Question:
The Total Transaction = 10,000 is the summary part that I want to display. Please help!
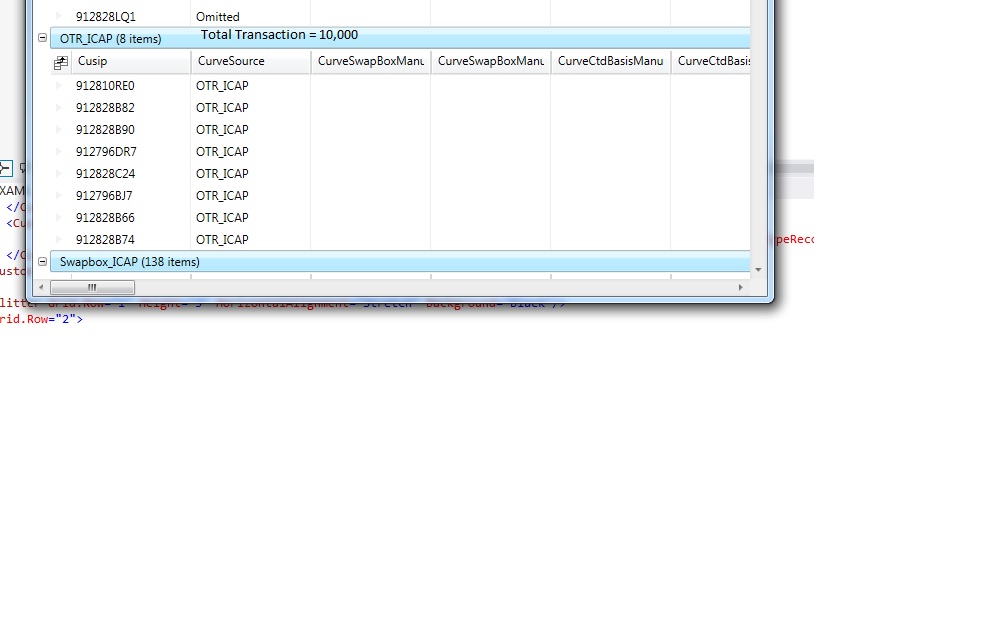
Answer: '''
FieldLayout.FieldSettings.SummaryDisplayArea = SummaryDisplayAreas.InGroupByRecords;
'''